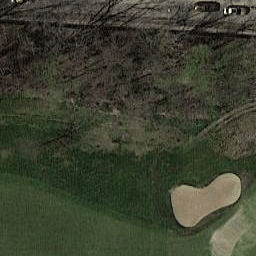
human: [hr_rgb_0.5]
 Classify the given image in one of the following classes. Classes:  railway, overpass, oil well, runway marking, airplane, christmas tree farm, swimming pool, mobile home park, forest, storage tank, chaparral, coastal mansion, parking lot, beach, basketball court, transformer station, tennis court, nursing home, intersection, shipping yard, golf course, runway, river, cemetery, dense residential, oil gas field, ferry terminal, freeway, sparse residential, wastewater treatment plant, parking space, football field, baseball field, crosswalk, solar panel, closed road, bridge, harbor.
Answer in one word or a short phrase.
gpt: golf course